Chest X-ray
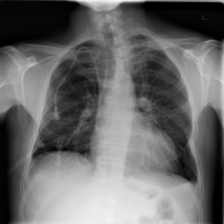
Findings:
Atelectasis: negative
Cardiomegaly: negative
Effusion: negative
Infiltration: negative
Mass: negative
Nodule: negative
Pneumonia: negative
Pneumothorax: negative
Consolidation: negative
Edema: negative
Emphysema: negative
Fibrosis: negative
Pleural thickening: negative
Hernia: negative